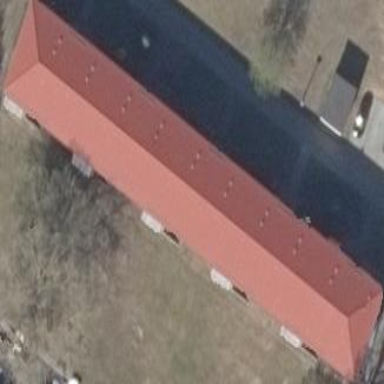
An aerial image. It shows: Building with hipped roof made of roof tiles.